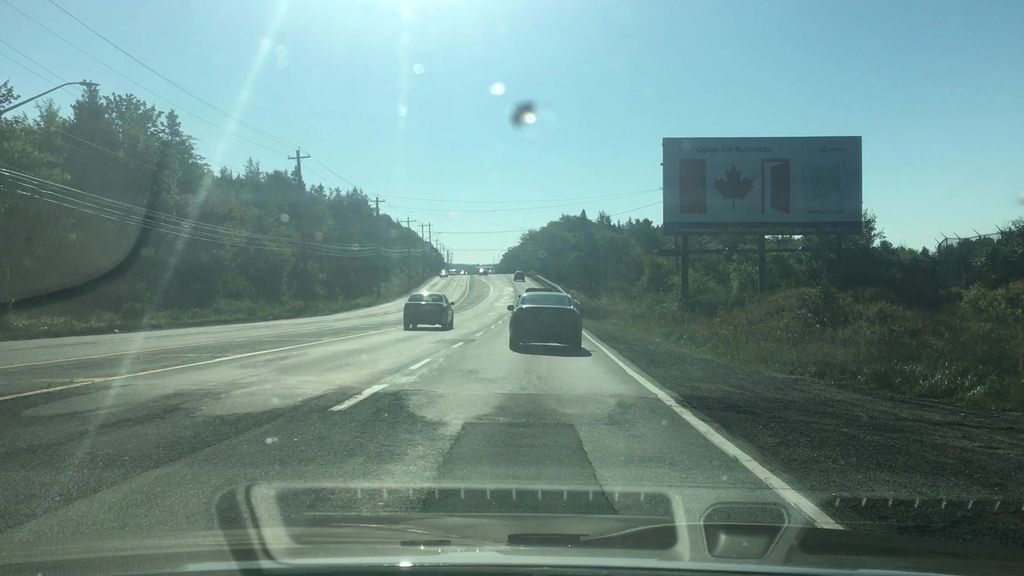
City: halifax